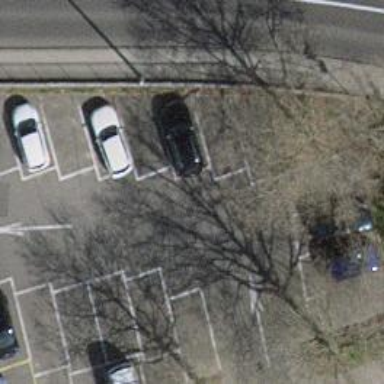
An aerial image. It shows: Road serving as parking aisle.